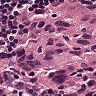
Metastatic tissue present: yes